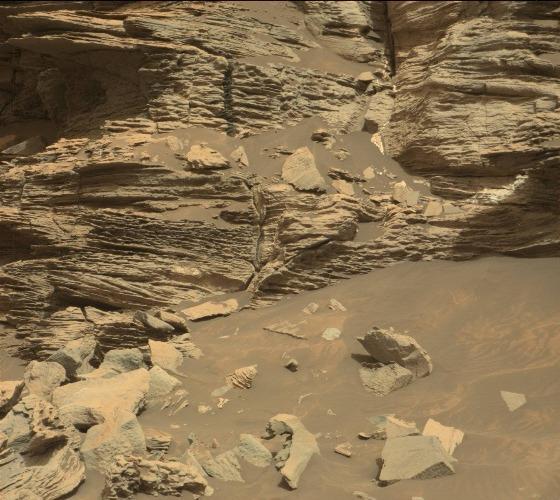
Terrain classes present: Bedrock, Gravel / Sand / Soil, Rock, Shadow